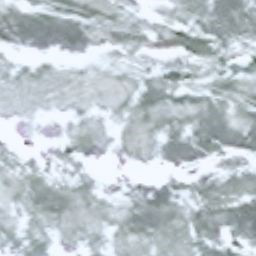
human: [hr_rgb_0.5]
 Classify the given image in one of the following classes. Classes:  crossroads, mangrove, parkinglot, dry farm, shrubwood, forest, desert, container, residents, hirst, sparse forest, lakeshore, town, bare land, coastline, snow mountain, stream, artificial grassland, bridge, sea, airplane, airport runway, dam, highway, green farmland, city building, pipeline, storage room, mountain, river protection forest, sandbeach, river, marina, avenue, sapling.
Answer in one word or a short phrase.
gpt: snow mountain